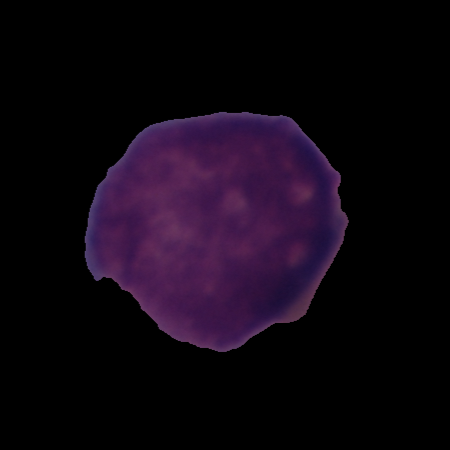
Label: cancer